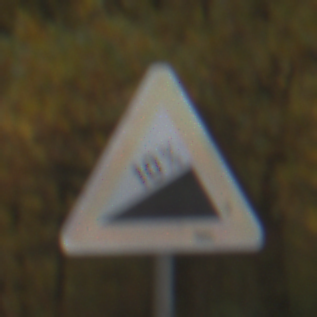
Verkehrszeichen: Steigung10
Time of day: Midday
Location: Outdoor (Nature)
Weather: Overcast
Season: Autumn
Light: Natural